Field crop: maize
Growth stage: 2
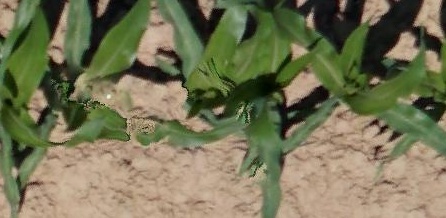
Species: maize